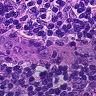
Metastatic tissue present: no